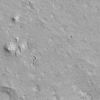
Atmospheric dust classification: not_dusty